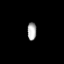
Tissue: prostate
Cell type: Fibroblasts
Senescence score: 0.6923
Nuclear area (px): 160
Mean DAPI intensity: 167.719